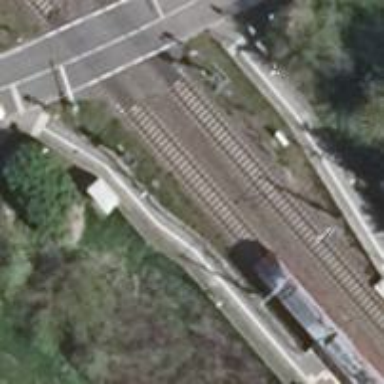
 with repeated signals along the railway line."